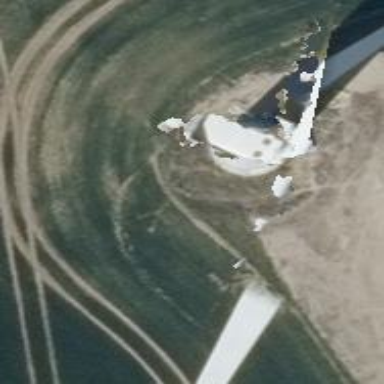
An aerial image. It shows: Wind turbine generator made by Vestas. The generator utilizes wind as its power source and belongs to the horizontal axis type.